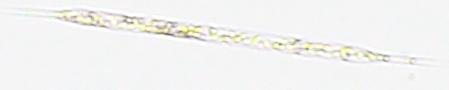
Label: Rhizosolenia